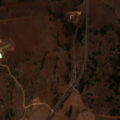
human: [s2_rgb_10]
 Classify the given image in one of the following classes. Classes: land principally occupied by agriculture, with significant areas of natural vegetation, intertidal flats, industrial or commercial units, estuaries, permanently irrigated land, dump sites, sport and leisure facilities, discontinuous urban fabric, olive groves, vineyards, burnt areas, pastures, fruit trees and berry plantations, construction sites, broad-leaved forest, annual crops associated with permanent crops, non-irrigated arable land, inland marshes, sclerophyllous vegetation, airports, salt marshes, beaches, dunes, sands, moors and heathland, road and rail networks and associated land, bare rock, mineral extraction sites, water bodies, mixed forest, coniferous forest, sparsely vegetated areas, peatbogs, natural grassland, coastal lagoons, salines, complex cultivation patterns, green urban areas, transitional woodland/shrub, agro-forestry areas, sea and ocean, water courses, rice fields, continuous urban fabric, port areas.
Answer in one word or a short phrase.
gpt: non-irrigated arable land, pastures, land principally occupied by agriculture, with significant areas of natural vegetation